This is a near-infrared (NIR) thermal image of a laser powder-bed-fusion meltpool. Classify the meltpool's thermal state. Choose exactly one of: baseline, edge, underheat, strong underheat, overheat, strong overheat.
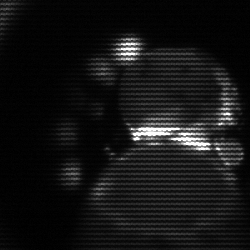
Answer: edge